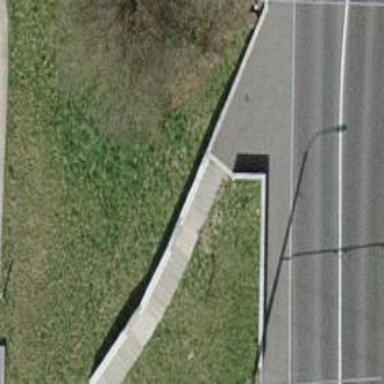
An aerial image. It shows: Concrete steps.